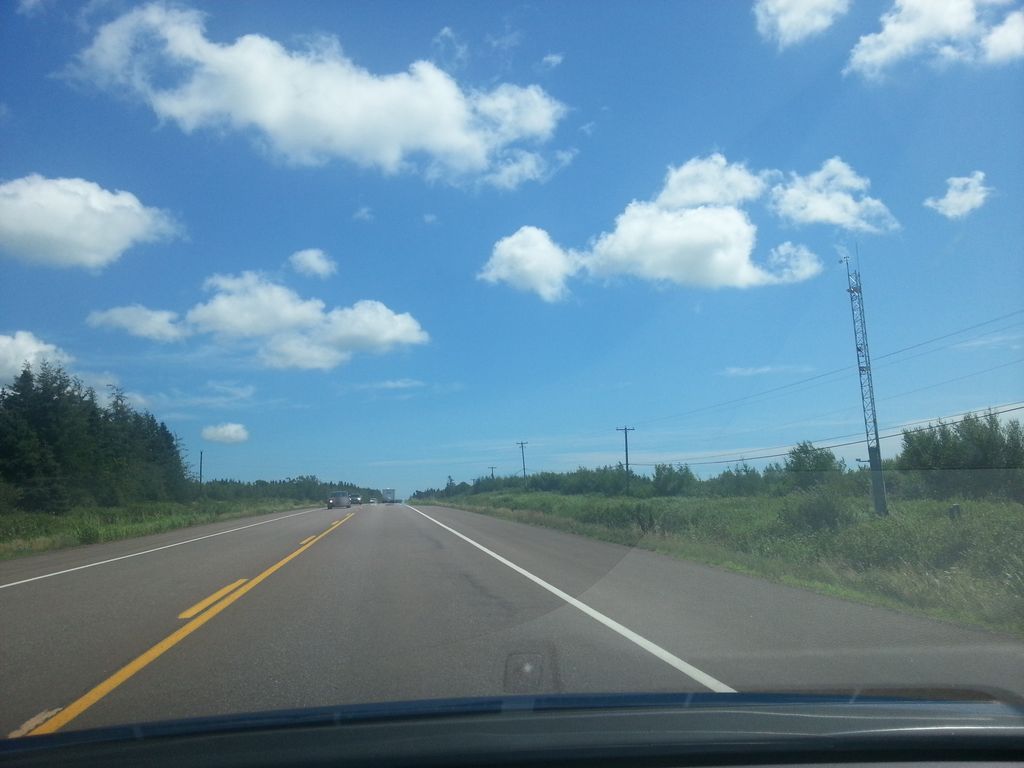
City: charlottetown